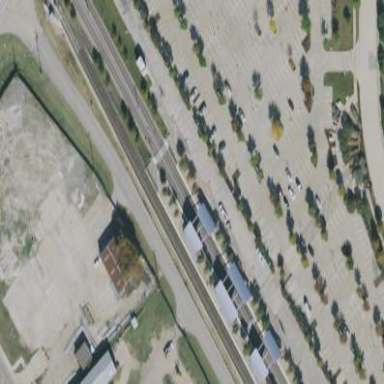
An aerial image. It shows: Light rail platform with shelter.